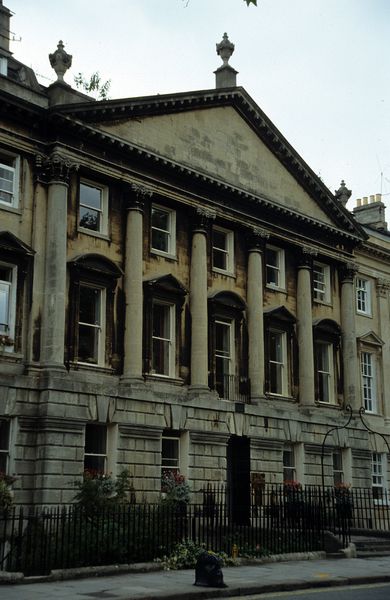
Titel: Nordseite, Mittelrisalit
Künstler: John d.Ä. Wood
Standort: Bath
Institution: Queens Square
Schlagwörter: baum, blau, himmel, schatten, weiß, dreieck, gelb, grün, stadt, blume, blumen, braun, fenster, frankreich, grau, schwarz, strasse, säule, säulen, tür, dach, gebäude, haus, hund, weg, zaun, muster, alt, architektur, barock, sockel, stein, steine, strauch, gebüsch, gitter, klassizismus, blatt, pflanze, pflanzen, england, front, renaissance, kamin, sack, schornstein, garten, vase, balkon, fassade, giebel, mauer, ziegel, rundbogen, treppe, ornamente, verzierung, vasen, tor, foto, fotografie, photographie, eisen, schmiedeeisen, antike, bürgersteig, gehsteig, palast, geld, scheiben, scheibe, gehweg, kapitelle, kapitell, photo, dreiecksgiebel, portal, rustika, schlussstein, sims, gesims, risalit, ionisch, mansarde, portikus, strassen, freitreppe, zäumung, konsolen, konsole, basis, london, korinthisch, fotographie, klassisch, gebälk, korintisch, tympanon, dreigeschossig, mittelrisalit, piano nobile, zuhause, säulenordnung, segmentgiebel, sockelzone, sockelgeschoss, zahnschnitt, erdgeschoss, bossen, bossenquaderung, genster, vorgarten, rundbogengiebel, müll, trist, barockklassizismus, korinthisches kapitell, altbau, plattenrustika, konsolengesims, bel eage, gebäude im schlechten zustand, giebelbemahlung fehlt, giebelbemalung hesst es natürl, herrschaftsstockwerk und diens, koronthische kapitelle, moderne fenster in alten rahme, säulenfassade, ungeplegter vorgarten